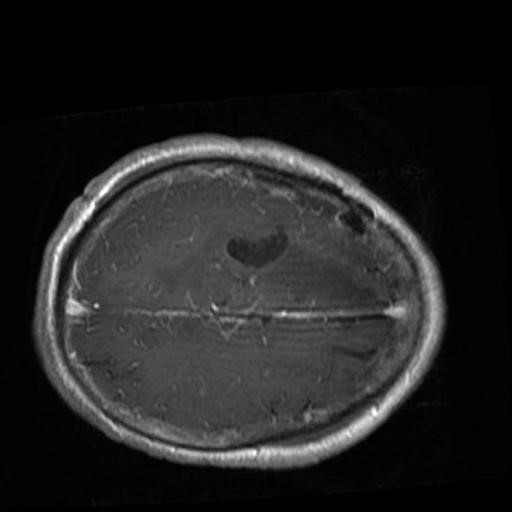
Label: brain_glioma